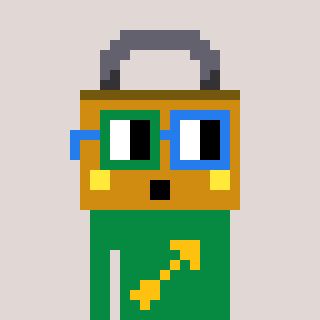
a pixel art character with square green and blue glasses, a lock-shaped head and a green-colored body on a warm background